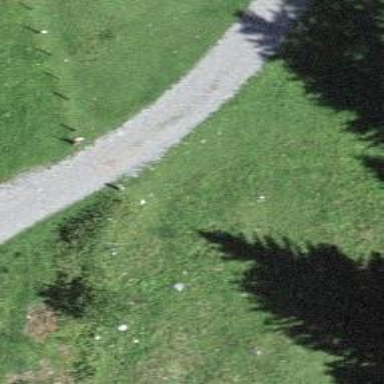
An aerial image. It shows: Track with grade2 surface for hiking. The track is groomed for classic style hikes.